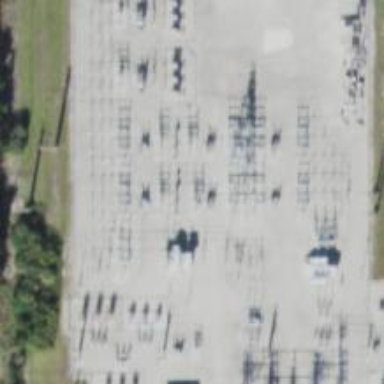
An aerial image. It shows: Lattice structure tower used for power distribution.